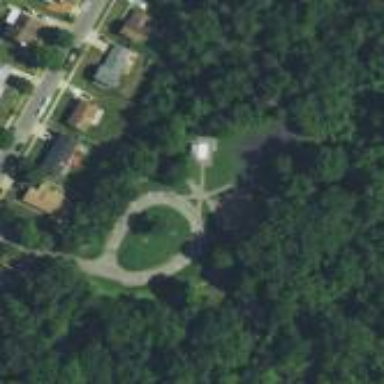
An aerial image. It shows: Park.